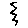
Label: zigzag